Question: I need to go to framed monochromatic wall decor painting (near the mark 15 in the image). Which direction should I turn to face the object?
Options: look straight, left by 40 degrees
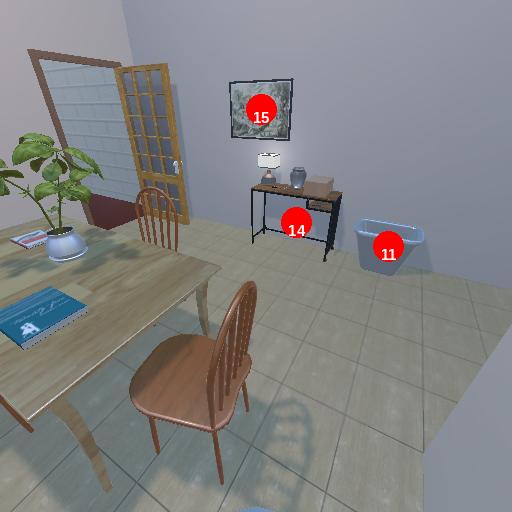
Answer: look straight